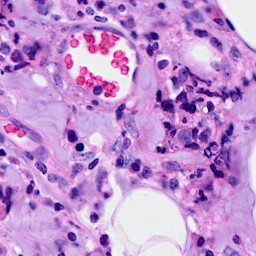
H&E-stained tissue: Breast